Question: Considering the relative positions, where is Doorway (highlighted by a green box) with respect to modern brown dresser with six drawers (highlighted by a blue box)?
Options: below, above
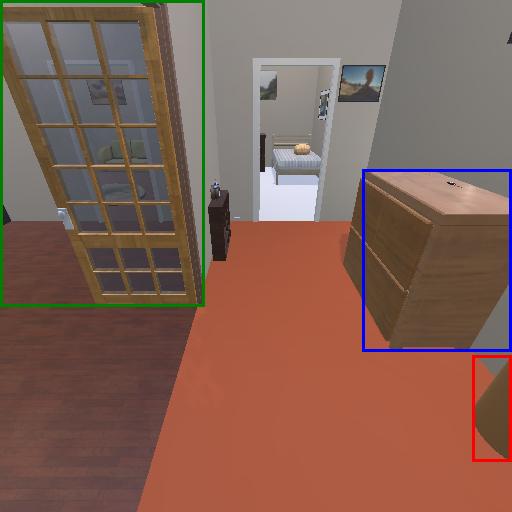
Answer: below